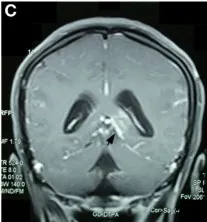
Overall enhancement was present in the cerebral meningeal, the cerebellar tentorium, the pia mater around left the thalamus, and the quadrigeminal cistern, but not in the left thalamus (B,C).
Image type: radiology (mri)